Question: I cannot load correctly for every button the corresponding columns defined in the fig command line because in all buttons is shown the info regarding to the command line with x = 'date' and y = 'confirmed'.
Could please someone tell me how to define/ associate the info of the 'fig' to the corresponding button and combined all together to get something like the following plot and when you click on the button you can see the adequate y-values?
'''
import pandas as pd
countries_agg = pd.read_csv('https://raw.githubusercontent.com/datasets/covid-19/master/data/countries-aggregated.csv')
df = countries_agg
df.columns = df.columns.str.replace('Date','date')
df.columns = df.columns.str.replace('Country','country')
df.columns = df.columns.str.replace('Confirmed','confirmed')
df.columns = df.columns.str.replace('Recovered','recovered')
df.columns = df.columns.str.replace('Deaths','deaths')
'''
'''
import plotly.express as px
fig = px.line(df, x = 'date', y = 'deaths', color = 'country', title='Evolution')
fig = px.line(df, x = 'date', y = 'recovered', color = 'country', title='Evolution')
fig = px.line(df, x = 'date', y = 'confirmed', color = 'country', title='Evolution')
fig.update_xaxes(
rangeslider_visible=True,
rangeselector=dict(
buttons=list([
dict(count=1, label="Confirmed", step="month", stepmode="backward"),
dict(count=6, label="Recovered", step="month", stepmode="backward"),
dict(count=1, label="Deaths", step="month", stepmode="todate"),
])
)
)
fig.show()
'''
Image:

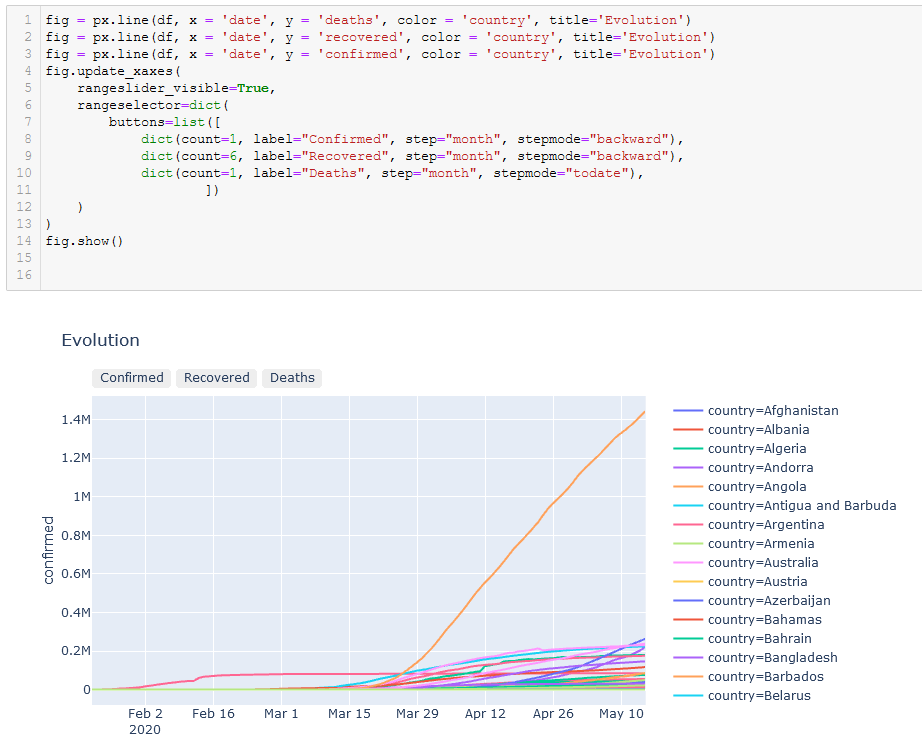
Answer: I'm not sure if this can be done with 'plotly express'. With your code as-is, each call to 'fig = px.line...' is overwriting the previous call. BUT, with 'plotly go' it is more clear how to achieve your desired result.
Here is an example using 'plotly go' that:
- - -
Using 'df' we can plot:
'''
import plotly.graph_objects as go
import numpy as np
fig = go.Figure()
visDth, visRec, visCon = [], [], []
countries = np.unique(df.country)
for i in countries:
msk = df.country==i
#add trace for each country, making only death visible
fig.add_trace(go.Scatter(x=df.date[msk], y=df.deaths[msk], name=i, visible=True))
fig.add_trace(go.Scatter(x=df.date[msk], y=df.recovered[msk], name=i, visible=False))
fig.add_trace(go.Scatter(x=df.date[msk], y=df.confirmed[msk], name=i, visible=False))
#update visible lists, one for each button
visDth.extend([True,False,False])
visRec.extend([False,True,False])
visCon.extend([False,False,True])
#update layout with a button and reference the visble list
fig.update_layout(
updatemenus=[
dict(
type="buttons", direction="right",
active=0, x=0.57, y=1.2,
buttons=list([
dict(label="Deaths",
method="update",
args=[{"visible": visDth}]),
dict(label="Confimred",
method="update",
args=[{"visible":visRec}]),
dict(label="Recovered",
method="update",
args=[{"visible":visCon}])]))])
fig.show()
'''